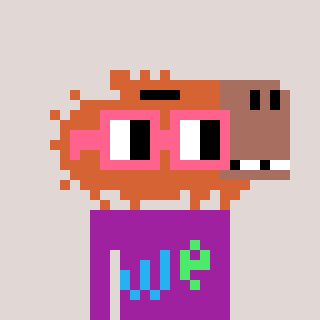
a pixel art character with square pink glasses, a capybara-shaped head and a magenta-colored body on a warm background